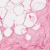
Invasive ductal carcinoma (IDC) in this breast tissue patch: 0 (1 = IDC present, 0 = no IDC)